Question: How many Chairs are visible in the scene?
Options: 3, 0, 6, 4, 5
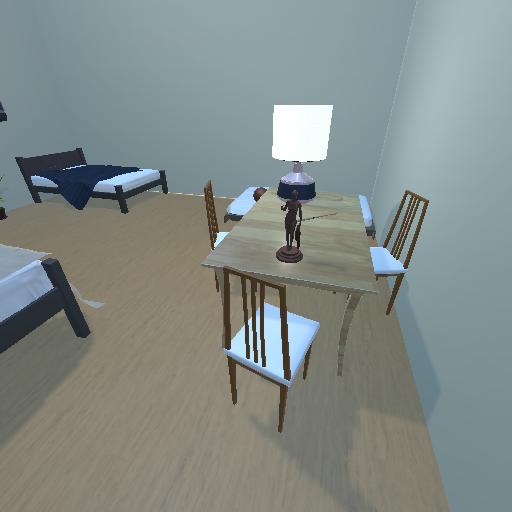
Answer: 3